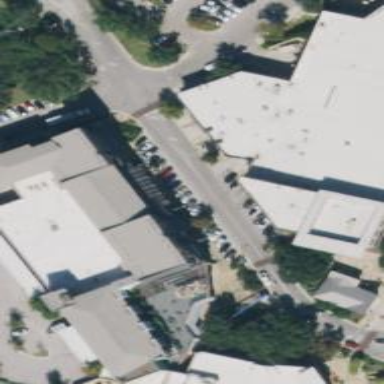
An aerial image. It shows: Retail building.